Aerial crown-view tile of a tropical tree (Barro Colorado Island, Panama), acquired 20250317:
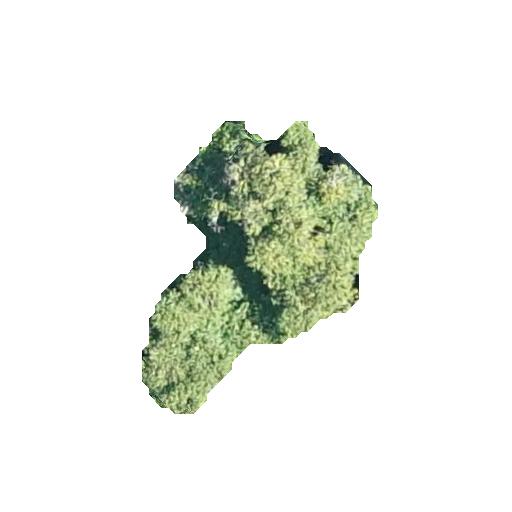
Species: Cordia alliodora
GBIF accepted scientific name: Cordia alliodora
Crown area: 60.411 m²